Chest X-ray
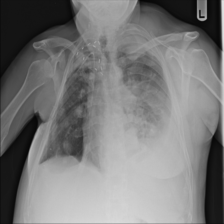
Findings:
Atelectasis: negative
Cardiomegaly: negative
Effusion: positive
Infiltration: negative
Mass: positive
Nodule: negative
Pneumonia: negative
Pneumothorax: negative
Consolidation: negative
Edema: negative
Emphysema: negative
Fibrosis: negative
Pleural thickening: negative
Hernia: negative